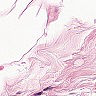
Metastatic tissue present: no